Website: bh-photo
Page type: account-selection
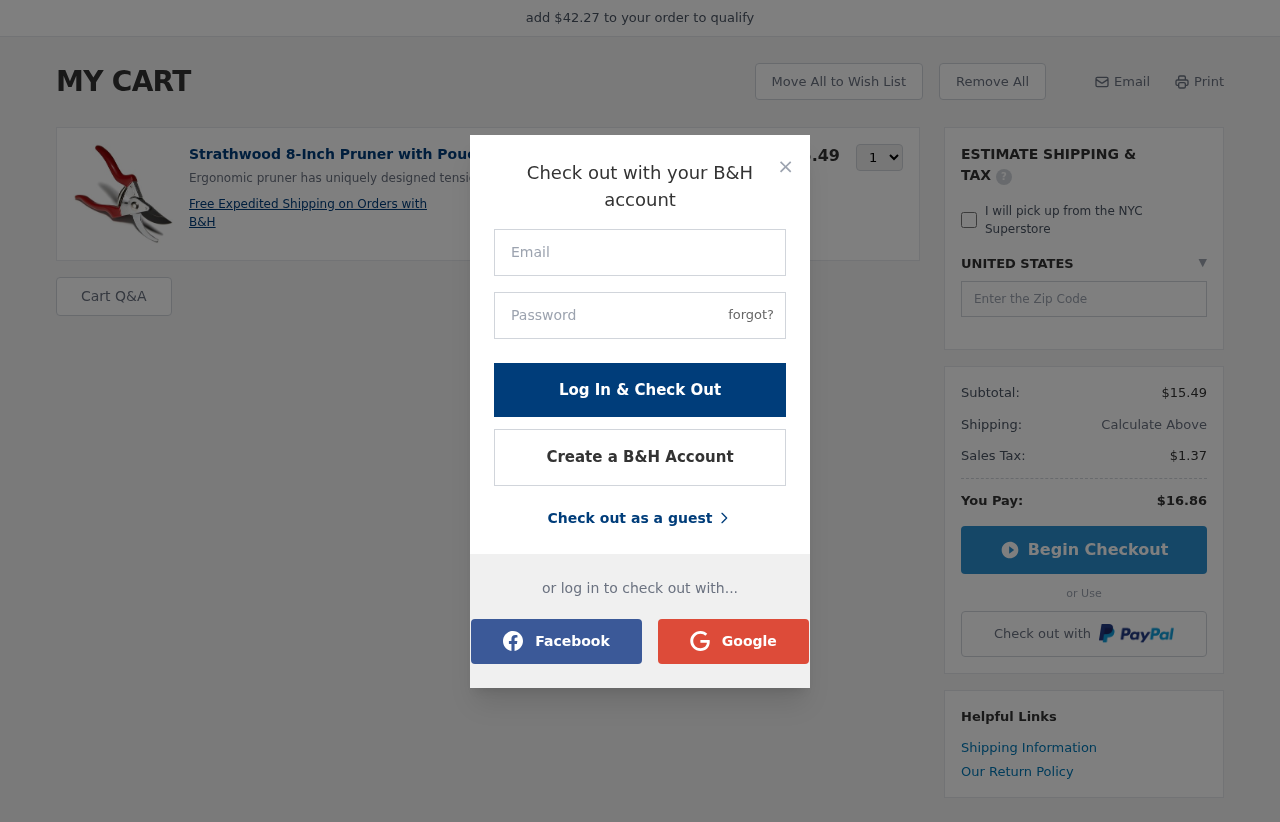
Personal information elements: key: PII_COUNTRY
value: UNITED STATES
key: PII_LOGIN_USERNAME
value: dorothy3796
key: PII_POSTCODE
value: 31636
Product elements: key: PRODUCT1_DESC
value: Ergonomic pruner has uniquely designed tension spring
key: PRODUCT1_NAME
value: Strathwood 8-Inch Pruner with Pouch
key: PRODUCT1_PRICE
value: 15.49
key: PRODUCT1_QUANTITY
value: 1
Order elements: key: ORDER_SUBTOTAL
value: $15.49
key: ORDER_TAX
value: $1.37
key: ORDER_TOTAL
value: $16.86
Other elements: key: AMOUNT_TO_QUALIFY
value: $42.27